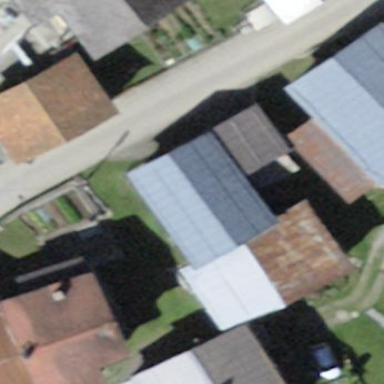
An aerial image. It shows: Shed building.